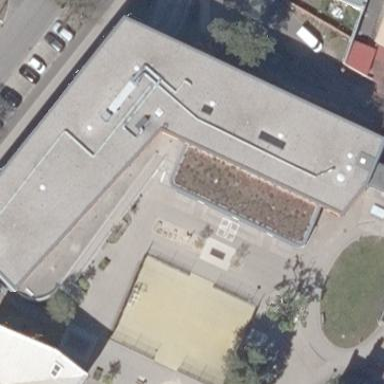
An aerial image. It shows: Building with flat grass-covered roof.